Question: We have an , with 2 existing columns that serve as a composite primary key. They were set up very similarly to this:
'''
<!-- WE CAN NO LONGER MODIFY THIS CHANGESET -->
<changeSet author="an_awesome_author" id="EXAMPLE-01">
<createTable tableName="our_awesome_table">
<column name="source" type="varchar(32)">
<constraints
primaryKey="true"
nullable="false"
primaryKeyName="CPK_OUR_AWESOME_TABLE"/>
</column>
<column
name="external_id"
type="varchar(255)">
<constraints
primaryKey="true"
nullable="false"
primaryKeyName="CPK_OUR_AWESOME_TABLE"/>
</column>
</createTable>
</changeSet>
'''
---
It has subsequently come to our attention that there can be multiple records with the same 'source' & 'external_id' (. The group submitting the data submits on a regular schedule and they've assured us that they never use the same combination of 'source' & 'external_id' in the same batch of data.
So (for reasons beyond this question) we've decided that we're going to add a 'created_at' field, that is non-nullable and defaults to when each record is added to the table. That's not that difficult, e.g. we can run this pair of 'changeSet's
'''
<!-- WE ARE TRYING TO FINALIZE THESE CHANGESETS -->
<changeSet author="yours_truly"
id="EXAMPLE-02-01">
<addColumn tableName="our_awesome_table">
<column name="CREATED_AT"
type="datetime"
valueDate="current_datetime"
defaultValueDate="current_datetime" />
<!-- the above:
adds the new field
sets the type
adds the current timestamp to existing records
will default to the current timestamp for new records
-->
</addColumn>
</changeSet>
<changeSet author="yours_truly"
id="EXAMPLE-02-02">
<addNotNullConstraint tableName="our_awesome_table"
columnName="CREATED_AT"/>
<!-- the above:
now that every record has a value in the newly created field,
we can add a constrant preventing null entries into the column
-->
</changeSet>
'''
---
'created_at'
If I try to include the primary key as a constraint when we're creating the field it complains about the table only being able to have one primary key -- But it also complains about the 'created_at' timestamp being null. So, I'm not sure which is the actual problem ♂️, but it definitely doesn't work here.
e.g.
'''
<changeSet author="yours_truly"
id="EXAMPLE-02-01">
<addColumn tableName="our_awesome_table">
<column name="CREATED_AT"
type="datetime"
valueDate="current_datetime"
defaultValueDate="current_datetime">
<constraints primaryKey="true"
primaryKeyName="PK_OUR_AWESOME_TABLE"/>
<!-- this constraints causes multiple problems -->
</column>
</addColumn>
</changeSet>
'''
results in something like:
'''
[ERROR] Reason: liquibase.exception.DatabaseException: ORA-02260: table can have only one primary key
[ERROR] [Failed SQL: ALTER TABLE OUR_AWESOME_TABLE.OUR_AWESOME_TABLE ADD CREATED_AT TIMESTAMP DEFAULT SYSTIMESTAMP PRIMARY KEY NOT NULL]
'''
---
If I try to include the primary key as a '<constraint>' in the changeSet where we add the non-nullable constraint then I'm basically told that I can't use '<constraints>' there and instead need to one of a list of '<addXxxConstraint>' and in the list is an '<addPrimaryKey>' --this sounds like the right constraint.
So if I change the second changeSet to something like this, I would expect it to work:
'''
<changeSet author="yours_truly"
id="EXAMPLE-02-02">
<addNotNullConstraint tableName="our_awesome_table"
columnName="CREATED_AT"/>
<addPrimaryKey tableName="our_awesome_table"
columnNames="CREATED_AT"
primaryKeyName="CPK_OUR_AWESOME_TABLE"/>
</changeSet>
'''
--as you can probably guess-- it doesn't work. Instead, it informs me that, 'cvc-complex-type.3.2.2: Attribute 'primaryKeyName' is not allowed to appear in element 'addPrimaryKey'.'
---
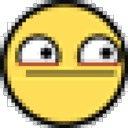
Answer: There is no primaryKeyName attribute for the <URL>-Type - The name of the constraint can be set via 'constraintName'.
But it won't work since you cannot alter primary keys in oracle. Instead you have to <URL> and then recreate it including the column you want inside the 'columnNames':
'''
<changeSet author="yours_truly"
id="EXAMPLE-02-02">
<addNotNullConstraint tableName="our_awesome_table"
columnName="CREATED_AT"/>
<dropPrimaryKey tableName="our_awesome_table"
dropIndex="true"
constraintName="CPK_OUR_AWESOME_TABLE"/>
<addPrimaryKey tableName="our_awesome_table"
columnNames="external_id, created_at"
constraintName="CPK_OUR_AWESOME_TABLE"/>
</changeSet>
'''